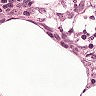
Metastatic tissue present: no